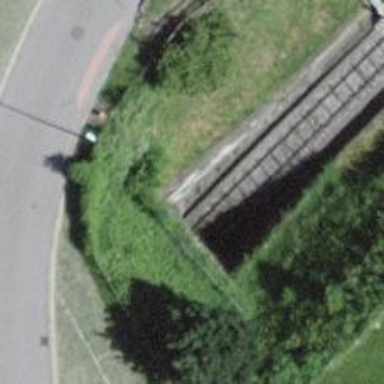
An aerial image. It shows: Tunnel with one track for funicular railway.